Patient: sex F, age 52
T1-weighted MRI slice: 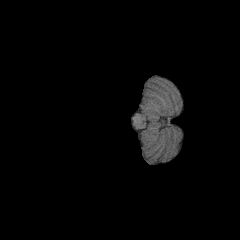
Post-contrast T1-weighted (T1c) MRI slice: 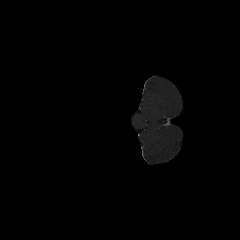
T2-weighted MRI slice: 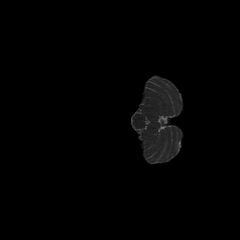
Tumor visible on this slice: no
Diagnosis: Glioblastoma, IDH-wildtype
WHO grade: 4